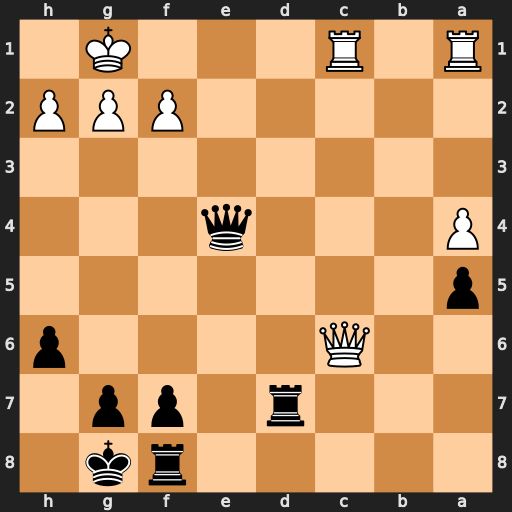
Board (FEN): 5rk1/3r1pp1/2Q4p/p7/P3q3/8/5PPP/R1R3K1
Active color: b
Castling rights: -
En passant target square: -
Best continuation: Rd1+ Rxd1 Qxc6